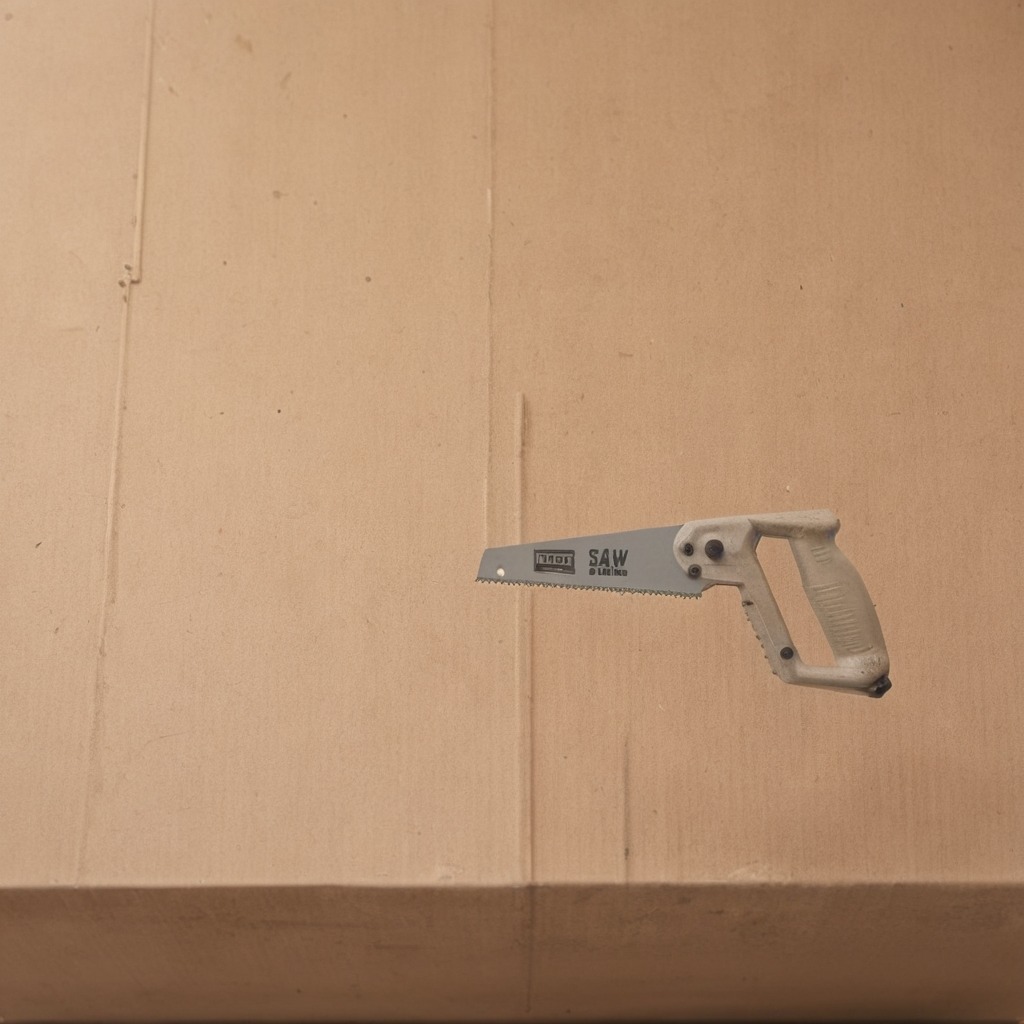
A metal saw is lying on a cardboard box surface in an outdoor workshop during daytime bright natural light soft shadows slightly creased but